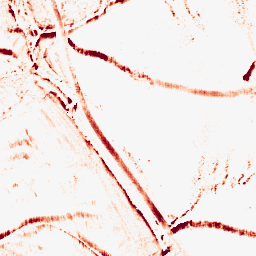
Category: morphological
Decomposition family: morphological_rect
Decomposition parameters: operation: opening
width: 5
height: 10
Upsampling method: bspline
Upsampling parameters: scale: 2
Upsampling scale: 2